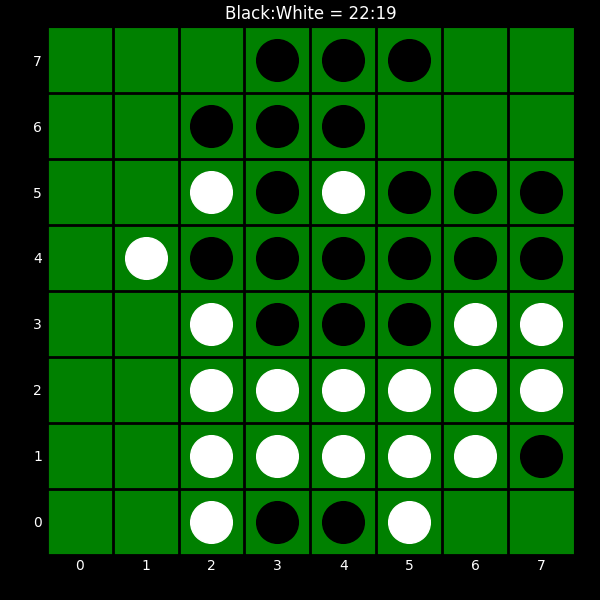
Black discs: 22
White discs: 19